Interaction volume radius: 10 \u00c5
Interaction volume height: 40 \u00c5
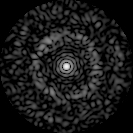
Disorder parameter: 0.8363